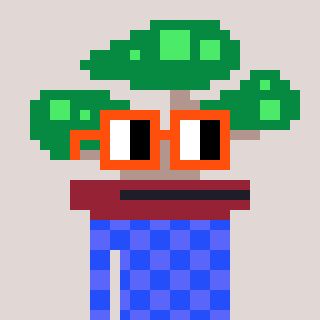
a pixel art character with square orange glasses, a bonsai-shaped head and a purple-colored body on a warm background